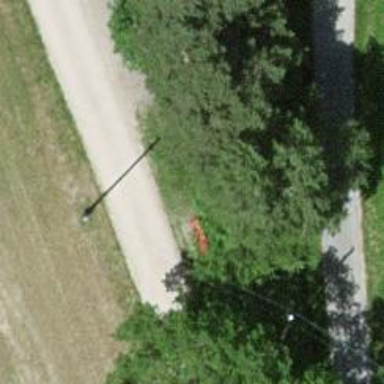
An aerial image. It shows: Red bench.